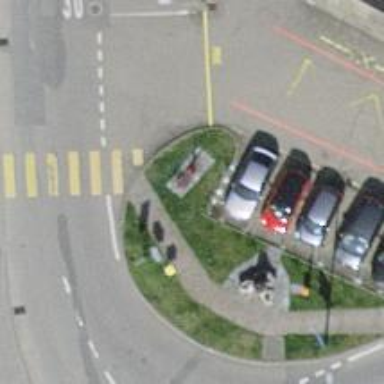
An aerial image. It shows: Post box is visible.